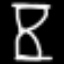
Label: hourglass